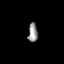
Tissue: prostate
Cell type: T cells
Senescence score: 0.6957
Nuclear area (px): 175
Mean DAPI intensity: 148.063